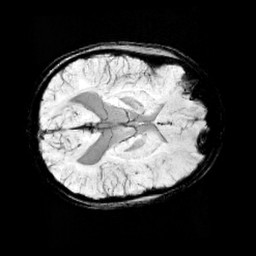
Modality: minIP
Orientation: axial
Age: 13
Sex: female
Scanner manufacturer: siemens
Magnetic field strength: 3 T
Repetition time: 0.027 s
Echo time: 0.02 s